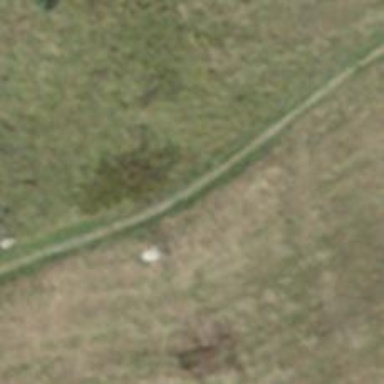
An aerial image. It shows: Pebblestone path.